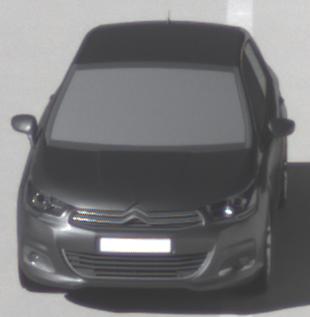
Make: Citroen
Model: C4 VTi 95
Detailed model: C4 (II)
Model produced from: 2012/08
Model produced until: 2013/06
Doors: 5
Color: gray
Road condition: dry road
Daytime: morning or afternoon
Contrast: high contrast